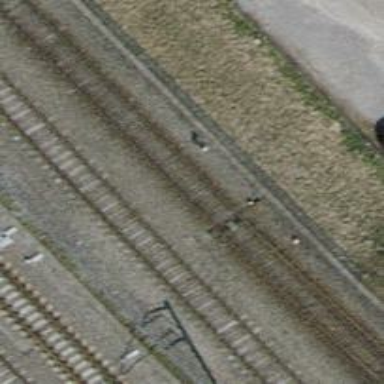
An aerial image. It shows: Railway track with electrified contact lines. This is siding track.